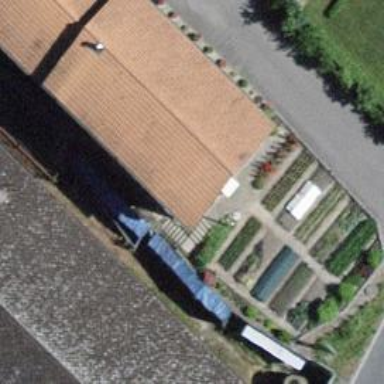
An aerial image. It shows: Garden that is leisure land.